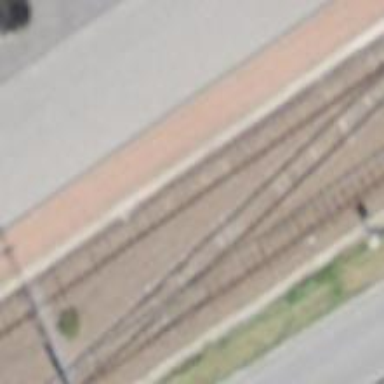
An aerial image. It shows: Narrow-gauge railway with 1 track. The tracks are electrified with contact line.